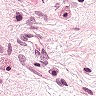
Metastatic tissue present: no